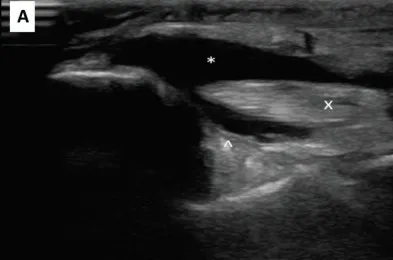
A. Sagittal ultrasound image of the affected left ankle flexor tendons near the medial malleolus demonstrating synovial fluid collection above and below the tendon was demonstrated.
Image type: radiology (ultrasound)